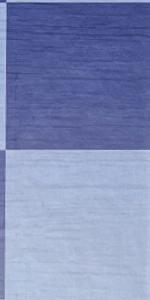
Label: Empty